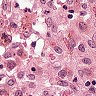
Metastatic tissue present: no